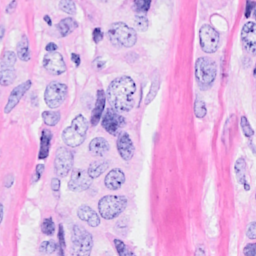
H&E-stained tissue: Breast